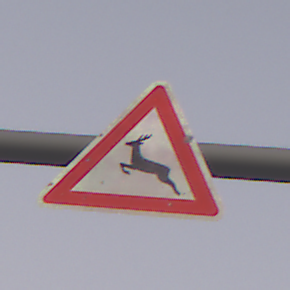
Verkehrszeichen: WildwechselRechts
Umgebung: Outdoor, Nature
Tageszeit: SunriseSunset
Wetter: Clear
Licht: Natural
Jahreszeit: NotSpecified
Kontrast: LowContrast